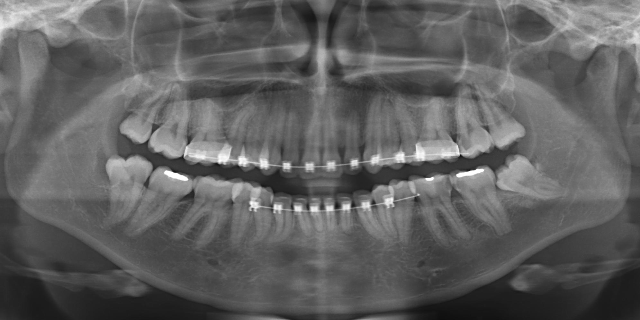
adult